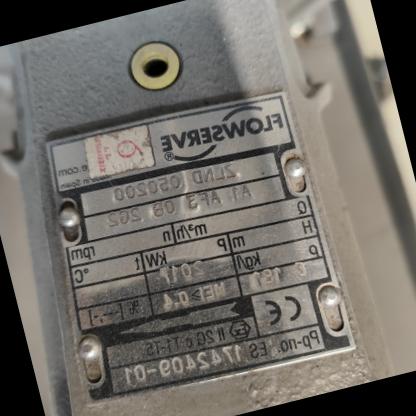
Klasa: tabliczka-znamionowa